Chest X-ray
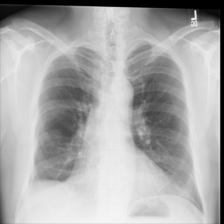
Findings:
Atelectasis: negative
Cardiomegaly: negative
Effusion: negative
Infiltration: negative
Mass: negative
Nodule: negative
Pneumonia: negative
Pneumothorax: negative
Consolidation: negative
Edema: negative
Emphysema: negative
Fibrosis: negative
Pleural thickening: negative
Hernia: negative